Question: How do I change the black/gray color to white?
This is just a simple view with a UIView attached to the UIViewControllers property together a with a webview that fills the UIView.
Here's the code that works:
'''
- (void)loadView {
UIWebView *webview = [[UIWebView alloc] initWithFrame:CGRectMake(0.0f, 0.0f, 320.0f, 416.0f)];
[webView setBackgroundColor:[UIColor whiteColor]];
self.view = webView;
[webview release];
}
'''
Thanks in advance.

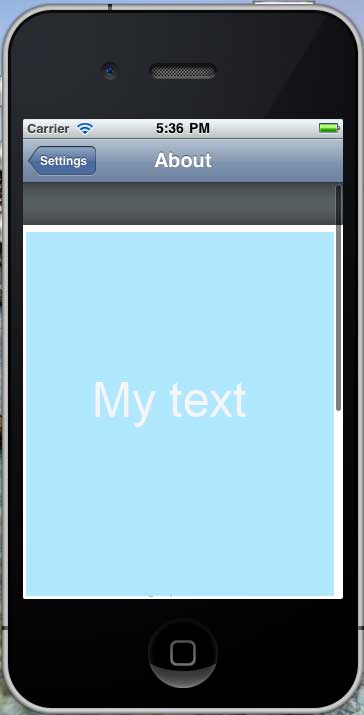
Answer: You can use the <URL>'s backgroundColor property to achieve this, the signature being:
'''
@property(nonatomic, copy) UIColor *backgroundColor
'''
As such to change it to white, you'd use:
'''
[myScrollView setBackgroundColor:[UIColor whiteColor]];
'''